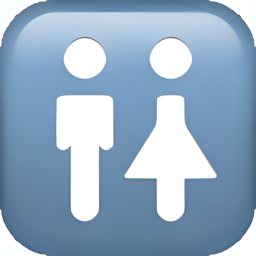
Name: restroom
Emoji: 🚻
Group: Symbols
Sub-group: transport-sign